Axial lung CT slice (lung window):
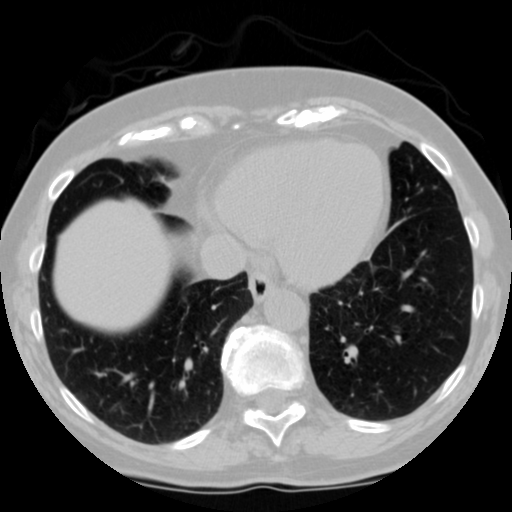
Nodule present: no